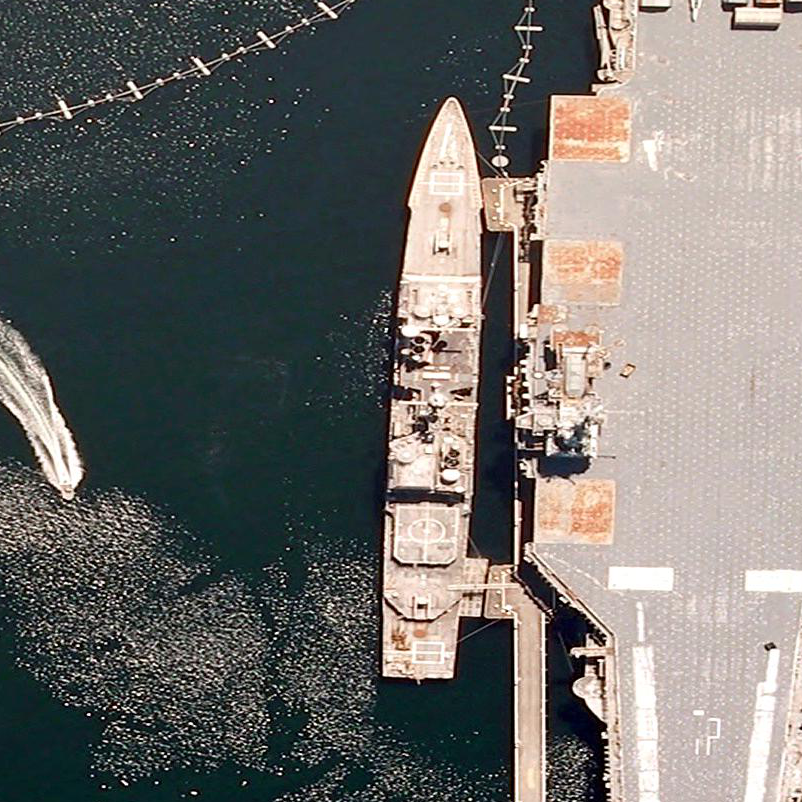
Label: cruiser